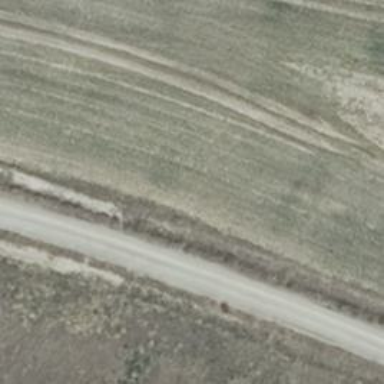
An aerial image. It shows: Gravel track with grade 2 quality.